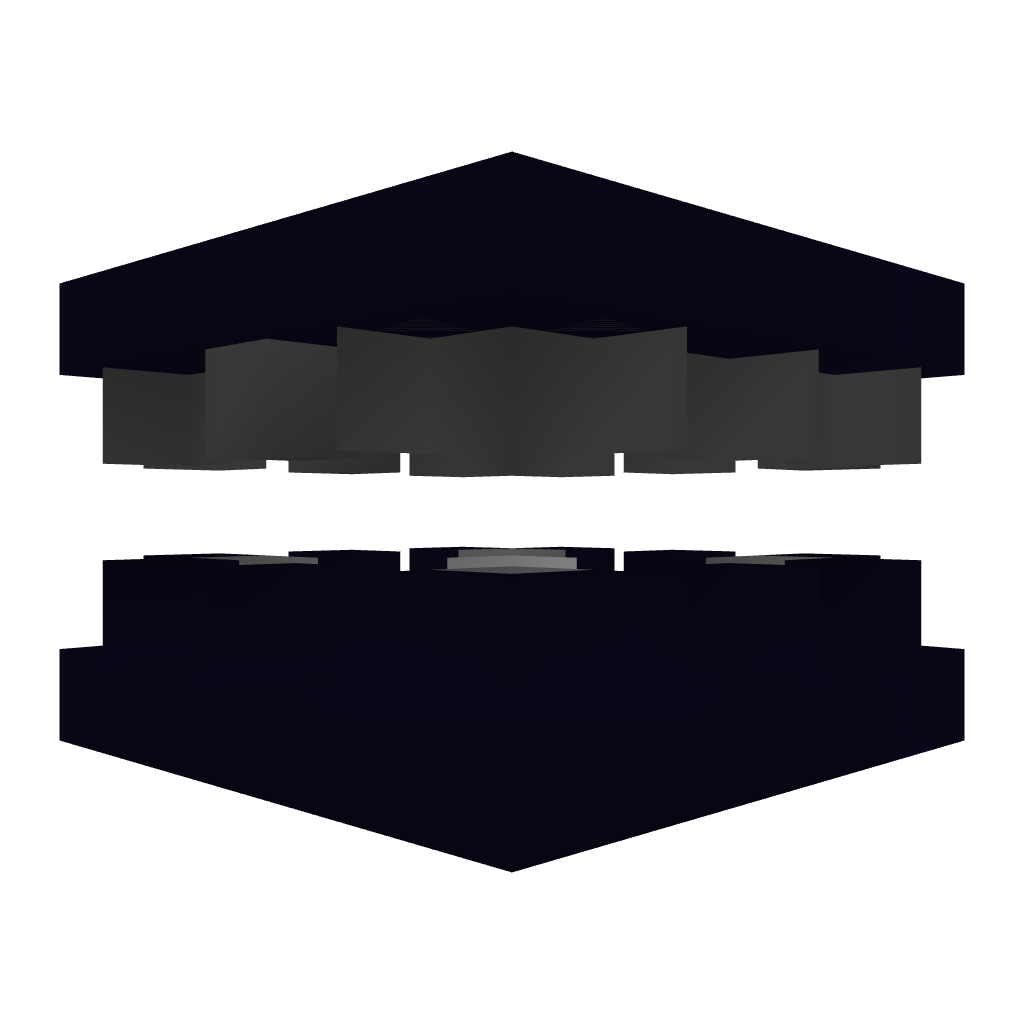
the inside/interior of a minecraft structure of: proximity slime flood trap